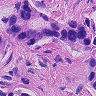
Metastatic tissue present: yes